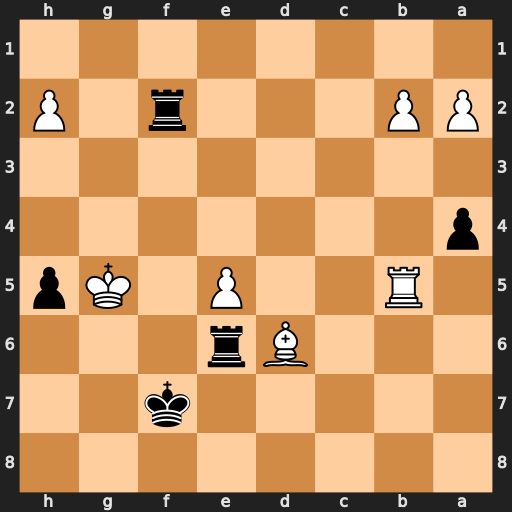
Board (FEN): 8/5k2/3Br3/1R2P1Kp/p7/8/PP3r1P/8
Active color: b
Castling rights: -
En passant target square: -
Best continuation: Rg6+ Kxh5 Rxh2#